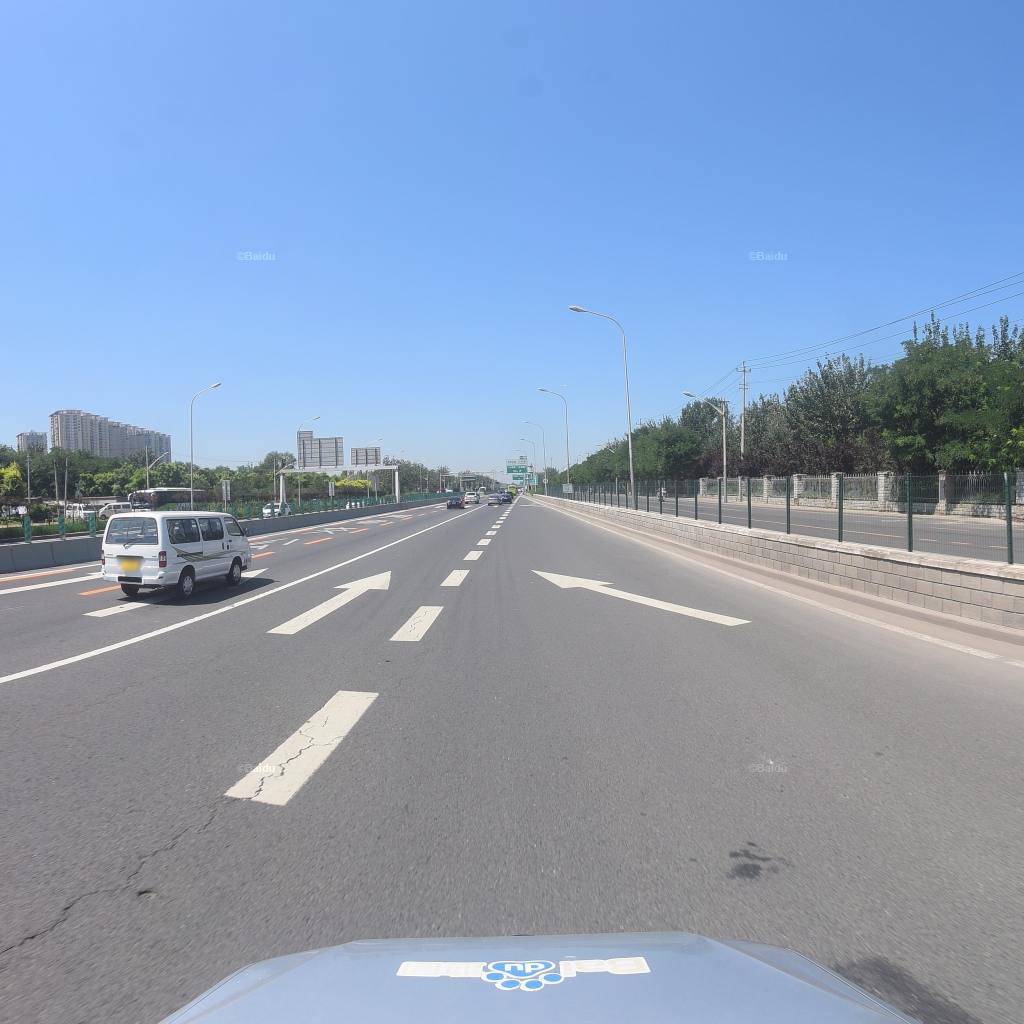
Region: Fengtai
Road damage annotations: longitudinal crack